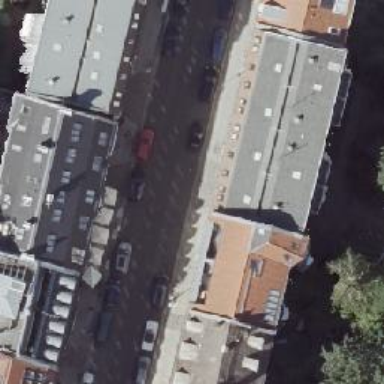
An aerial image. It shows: No parking allowed in this lane.